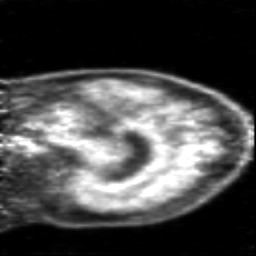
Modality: PET
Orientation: sagittal
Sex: male
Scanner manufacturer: siemens